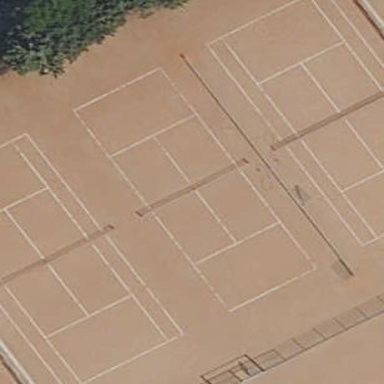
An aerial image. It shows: Tennis court in leisure pitch.